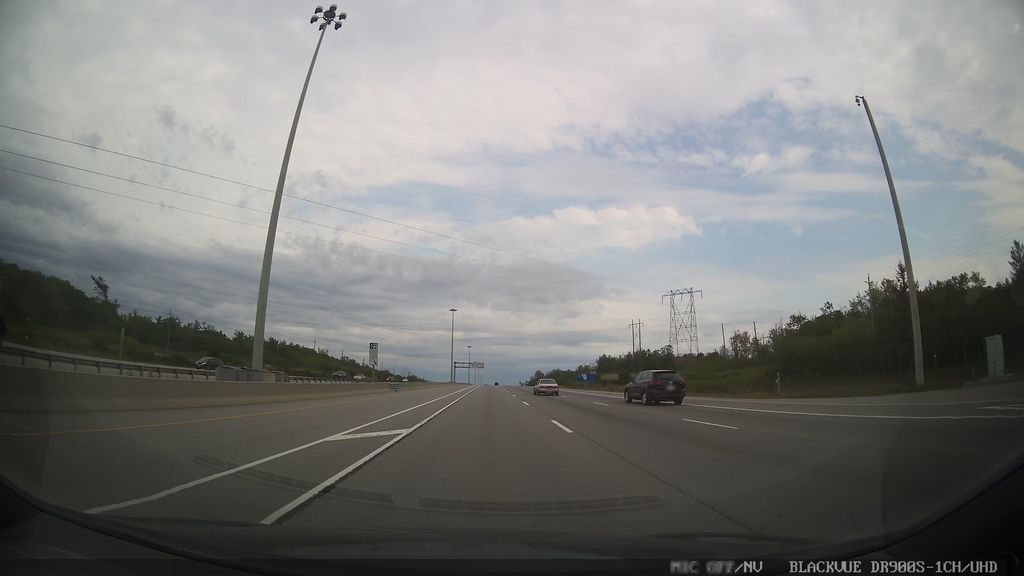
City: ottawa-gatineau